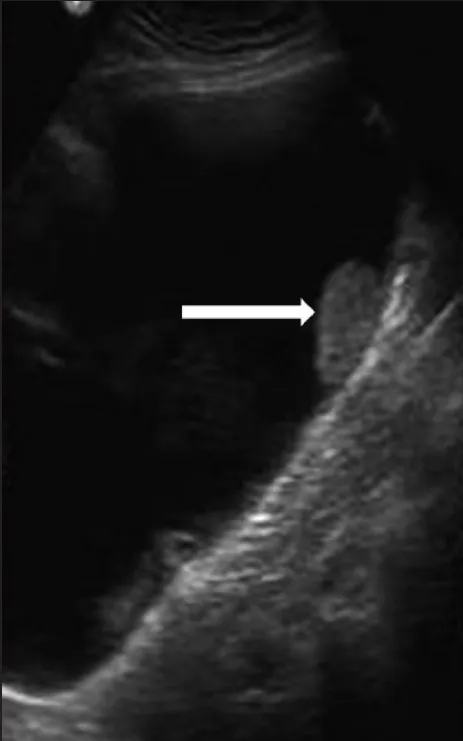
Transverse USG image of the right lumbar region of the abdomen shows a large intra-abdominal cystic lesion with a small solid component (arrow) and debris.
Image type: radiology (ultrasound)